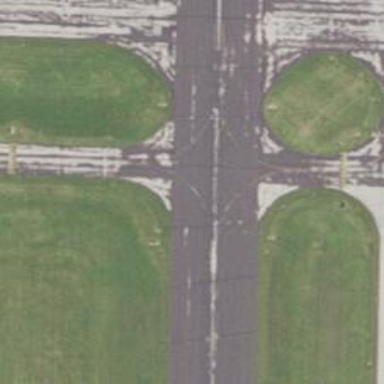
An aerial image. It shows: View of taxiway at the airport.